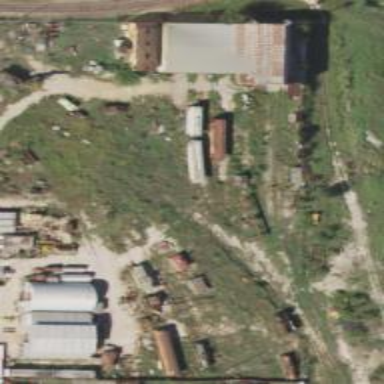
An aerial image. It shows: Abandoned railway.